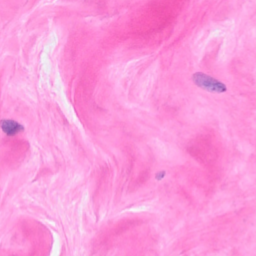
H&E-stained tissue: Breast